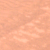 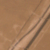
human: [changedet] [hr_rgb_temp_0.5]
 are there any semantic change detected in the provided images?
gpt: Three streets were made in the desert.